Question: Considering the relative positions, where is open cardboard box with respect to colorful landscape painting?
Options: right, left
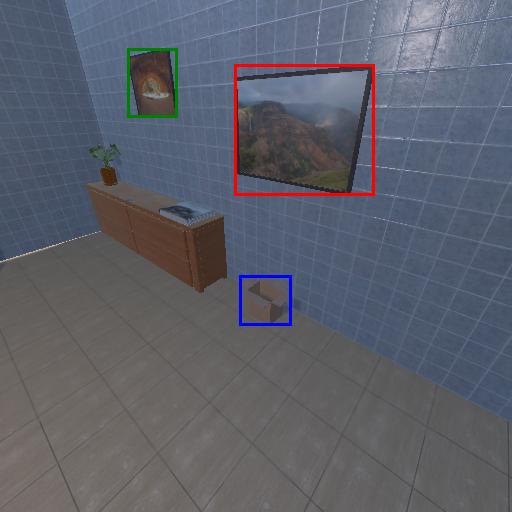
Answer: right